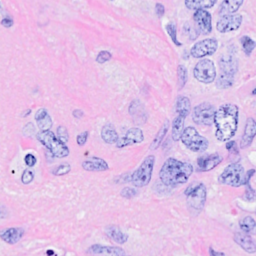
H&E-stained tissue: Breast